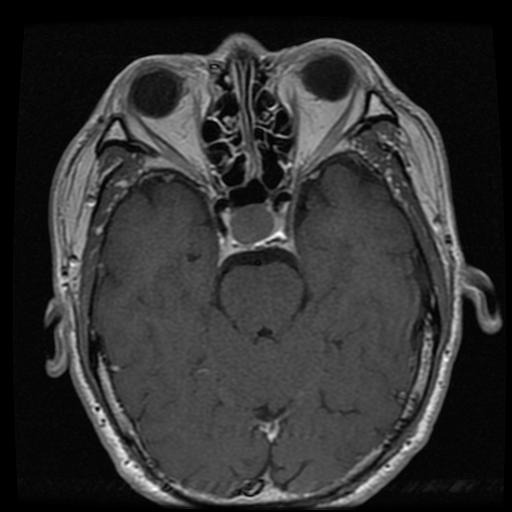
Label: pituitary